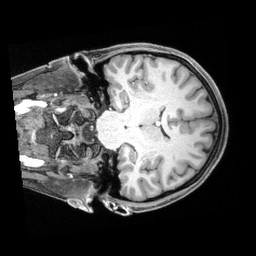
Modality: T1w
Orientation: coronal
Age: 30
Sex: female
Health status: healthy
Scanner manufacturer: siemens
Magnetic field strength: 3 T
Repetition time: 2.4 s
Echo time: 0.00194 s